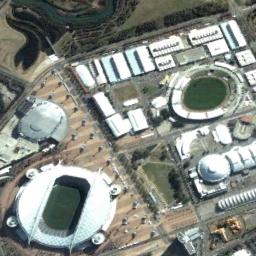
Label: stadium